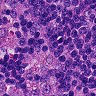
Metastatic tissue present: no